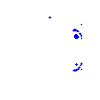
Particle: electron